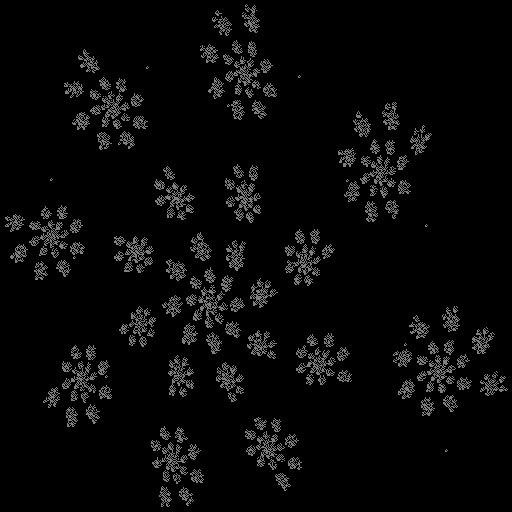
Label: flower